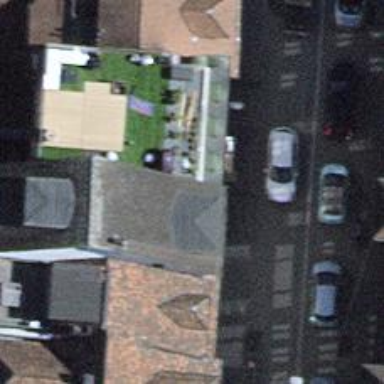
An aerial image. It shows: Pub.